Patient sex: M
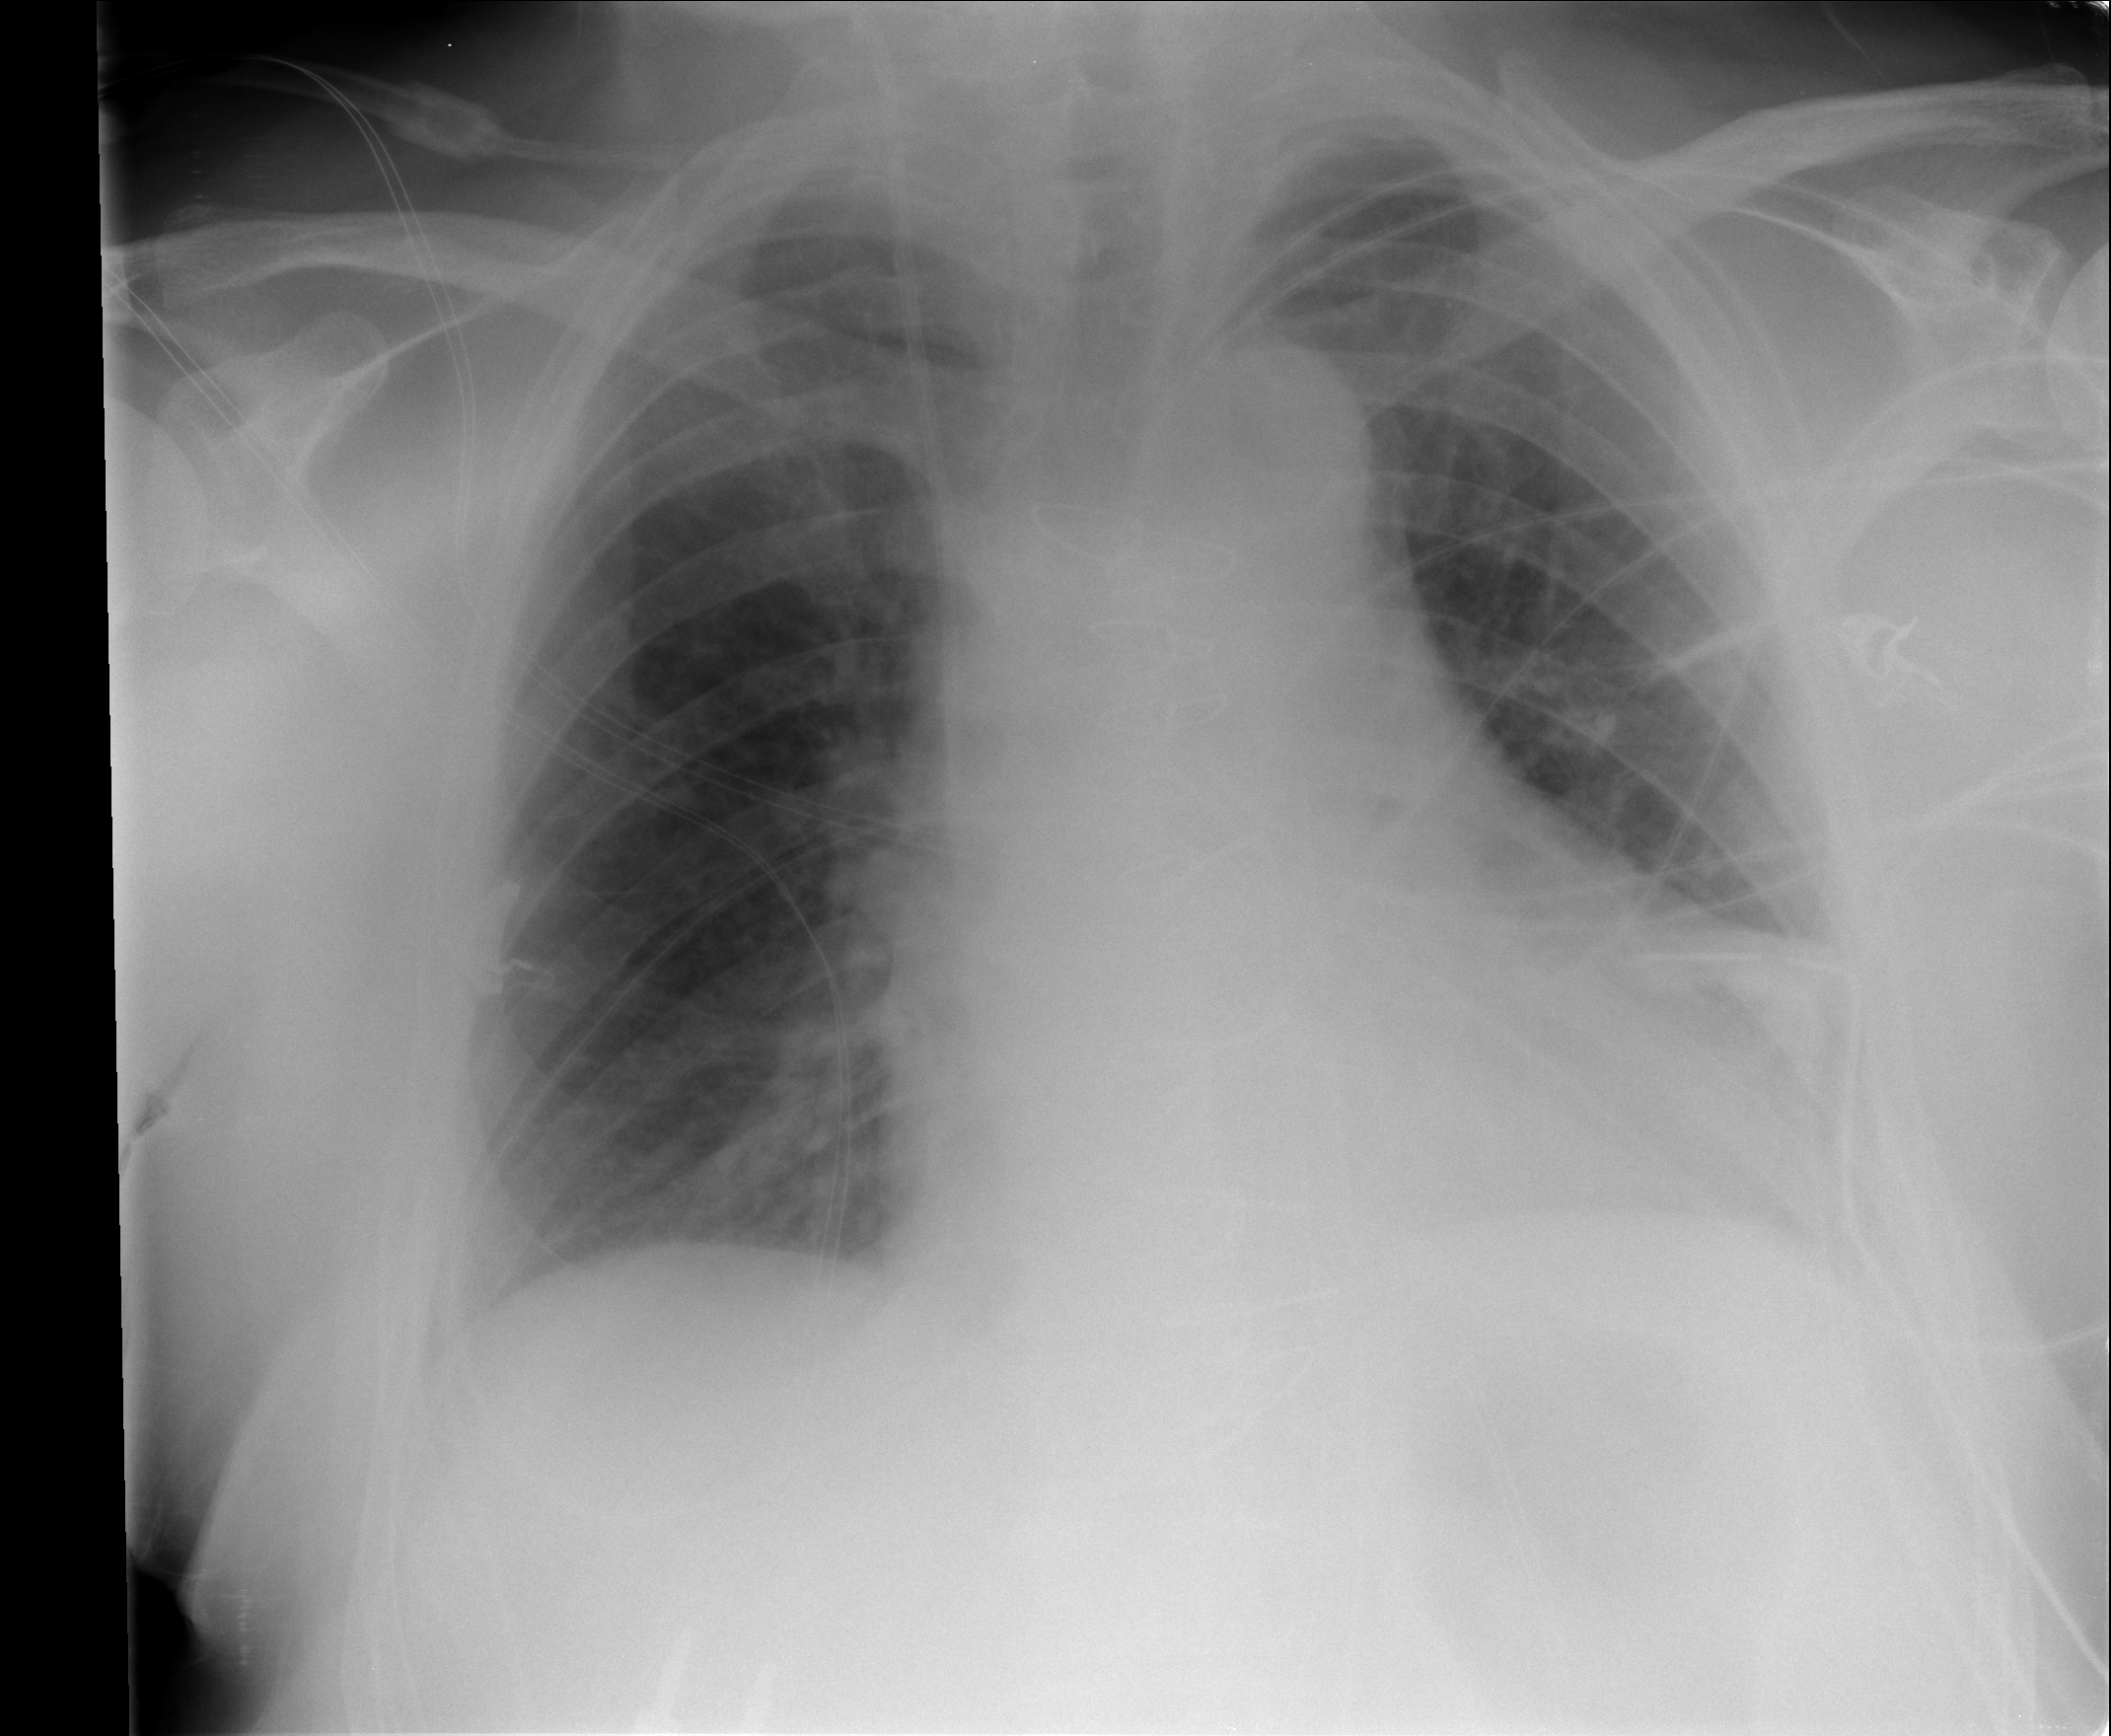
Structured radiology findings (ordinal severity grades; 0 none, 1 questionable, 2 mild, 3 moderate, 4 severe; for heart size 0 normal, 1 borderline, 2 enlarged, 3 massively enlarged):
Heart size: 2
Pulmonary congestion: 2
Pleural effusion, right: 0
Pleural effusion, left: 0
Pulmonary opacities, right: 0
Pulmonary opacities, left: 0
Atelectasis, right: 0
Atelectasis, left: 0